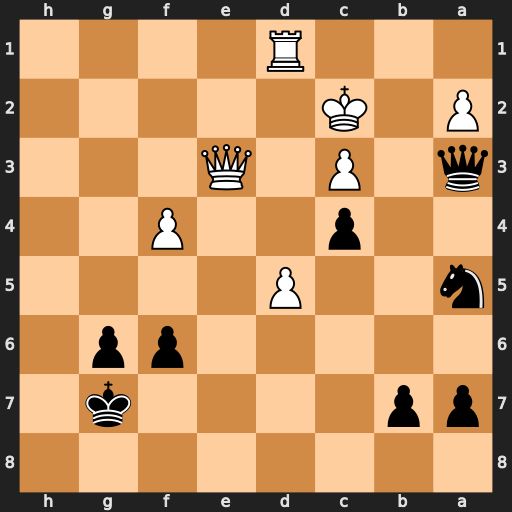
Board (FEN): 8/pp4k1/5pp1/n2P4/2p2P2/q1P1Q3/P1K5/3R4
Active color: b
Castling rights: -
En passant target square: -
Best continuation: Qxa2+ Kc1 Nb3#